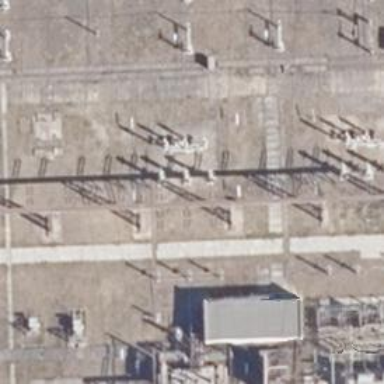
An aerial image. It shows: Three power lines with cables.